高二 · 解析几何
已知 $\triangle A B C$ 中, 点 $M$ 为线段 $A C$ 上靠近 $C$ 的三等分点, 点 $N$ 是线段 $B C$ 的中点, 点 $P$ 是直线 $A N$ 与 $B M$ 的交点, 则 $\overrightarrow{A P}=(\quad)$
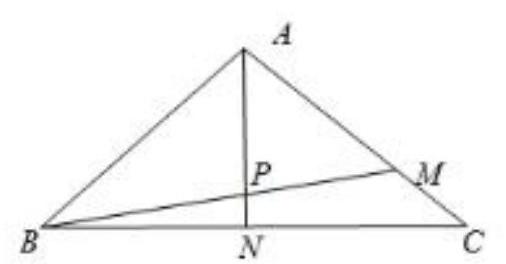
A. $\frac{3}{5} \overrightarrow{A B}+\frac{3}{5} \overrightarrow{A C}$
B. $\frac{2}{5} \overrightarrow{A B}+\frac{2}{5} \overrightarrow{A C}$

C. $\frac{1}{3} A B+\frac{1}{3} \stackrel{\ln A C}{A C}$
D. $\frac{2}{5} \overrightarrow{A B}+\frac{3}{5} \overrightarrow{A C}$
答案: B
解析: 设 $\overrightarrow{A P}=x \overrightarrow{A B}+y \overrightarrow{A C}=t \overrightarrow{A N}$ ，

因为点 $N$ 是线段 $B C$ 的中点, 所以 $\overrightarrow{A N}=\frac{1}{2} \overrightarrow{A B}+\frac{1}{2} \overrightarrow{A C}$,

所以 $\overrightarrow{A P}=x \overrightarrow{A B}+y \overrightarrow{A C}=t\left(\frac{1}{2} \overrightarrow{A B}+\frac{1}{2} \overrightarrow{A C}\right)$, 所以 $x=\frac{t}{2}, y=\frac{t}{2}$, 即 $x=y$ (1)

因为点 $M$ 为线段 $A C$ 上靠近 $C$ 的三等分点,

所以 $\overrightarrow{A C}=\frac{3}{2} \overrightarrow{A M}$, 所以 $\overrightarrow{A P}=x \overrightarrow{A B}+\frac{3 y}{2} \overrightarrow{A M}$,

因为 $B, P, M$ 三点共线, 所以 $x+\frac{3 y}{2}=1(2$

由(1)(2)可解得 $x=y=\frac{2}{5}$, 故选 B.